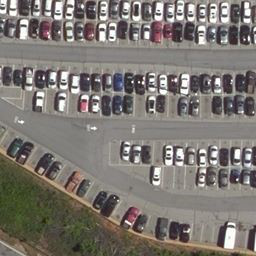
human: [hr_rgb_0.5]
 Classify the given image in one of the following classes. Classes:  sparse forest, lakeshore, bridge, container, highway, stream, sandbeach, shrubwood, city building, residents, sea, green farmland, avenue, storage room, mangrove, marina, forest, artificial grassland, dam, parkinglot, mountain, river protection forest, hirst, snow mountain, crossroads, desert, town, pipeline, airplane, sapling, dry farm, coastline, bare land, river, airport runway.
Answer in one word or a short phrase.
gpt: parkinglot